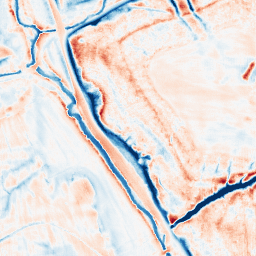
Category: classical
Decomposition family: gaussian
Decomposition parameters: sigma: 5
Upsampling method: fft_zeropad
Upsampling parameters: scale: 2
Upsampling scale: 2